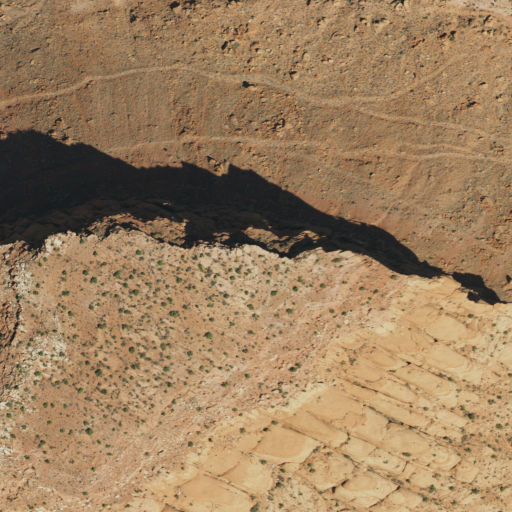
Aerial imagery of mountain in Utah named Copper Point containing shrub, barren land, evergreen forest, and open development